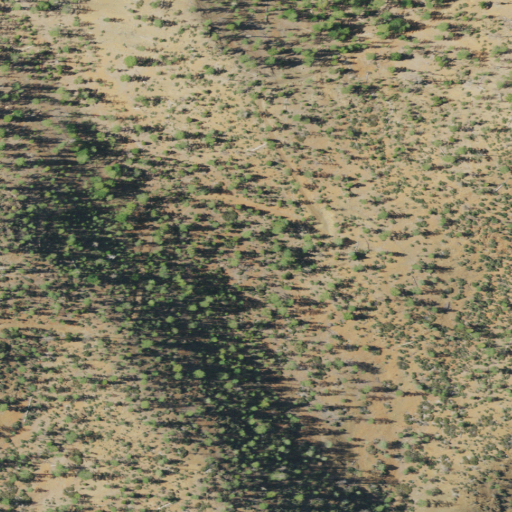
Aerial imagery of gap in California named Pole Corral Gap containing shrub and evergreen forest